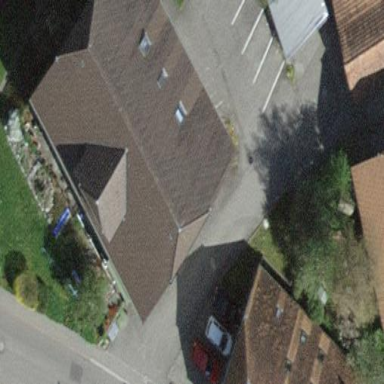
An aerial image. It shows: Residential building.